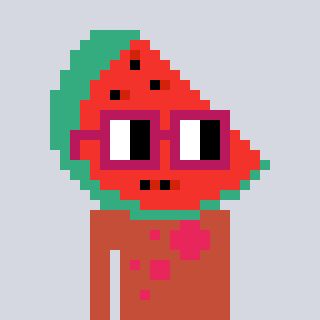
a pixel art character with square dark red glasses, a watermelon-shaped head and a rust-colored body on a cool background